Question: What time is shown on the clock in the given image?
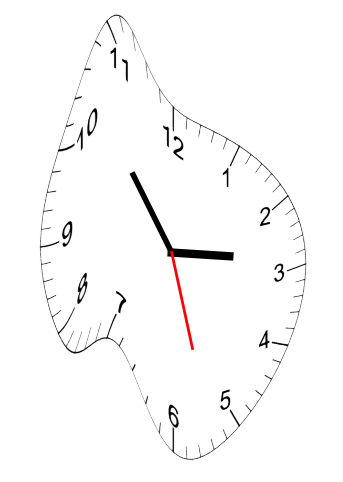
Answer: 02:53:27